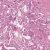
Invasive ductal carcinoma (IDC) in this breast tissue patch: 1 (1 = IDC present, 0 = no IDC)